Question: I have a list of variables that correspond to numbers. I use these variables to write numbers to a "screen" in a web app I'm building for fun.
'''
var zero = 0;
var one = 1;
var two = 2;
var three = 3;
var four = 4;
var five = 5;
var six = 6;
var seven = 7;
var eight = 8;
var nine = 9;
var dec = ".";
var neg = "-";
'''

I used to have a long list of 'onclick' functions for each of the buttons:
'''
$('#a0').click(function(){
writeInput(input, zero);
});
$('#a1').click(function(){
writeInput(input, one);
});
$('#a2').click(function(){
writeInput(input, two);
});
...
'''
I want to convert all of these click functions into something like this:
'''
$('.btnA').click(function(){
var id = this.id;
writeInput(input, id);
});
'''
Which calls this function:
'''
function writeInput(field, str){
var text = $(field).val(function(i, v){
return v + str;
}).text(function(i, t){
return t + str
}).val();
convert(text, version);
'''
}
All of the buttons on the number input above have this HTML:
'''
...
<a id="seven" class="btnA"><div class="inputBtn mar" id="input7">7</div></a>
<a id="eight" class="btnA"><div class="inputBtn mar" id="input8">8</div></a>
<a id="nine" class="btnA"><div class="inputBtn" id="input9">9</div></a>
...
'''
My question is: Can I get the id name from the '<a id="nine" class="btnA">' and have it correspond to the 'var nine = 9;'
I hope this made sense. If not please ask I will answer any questions. Thanks!
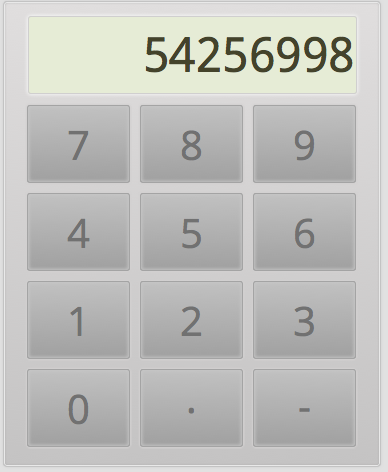
Answer: Use an object with the ID's as keys, and you'll get numbers back:
'''
var numbers = {one: 1, two: 2, three: 3, .....};
$('.btnA').click(function(){
var id = numbers[this.id];
writeInput(input, id);
});
'''